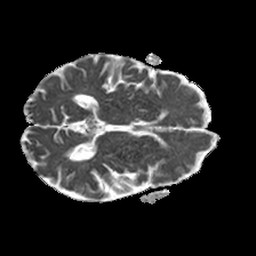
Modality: ADC
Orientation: axial
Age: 82
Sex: male
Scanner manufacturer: philips
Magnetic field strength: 1.5 T
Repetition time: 3.392 s
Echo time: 0.06899 s